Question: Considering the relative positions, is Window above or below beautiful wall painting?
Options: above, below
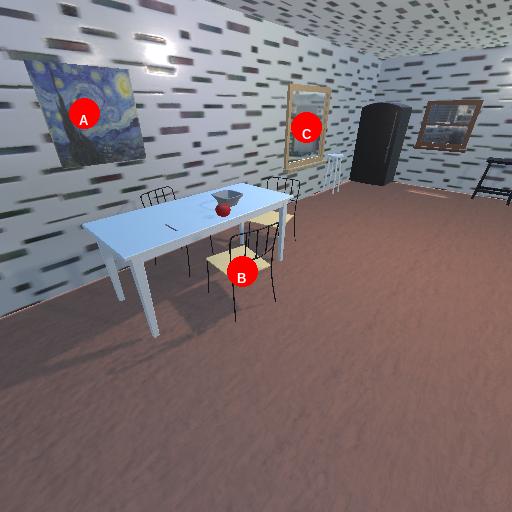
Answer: above